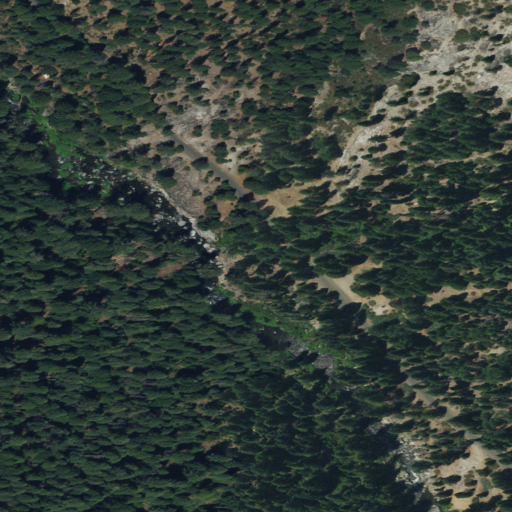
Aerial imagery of valley in California named Long Canyon containing evergreen forest, open development, shrub, and low intensity development